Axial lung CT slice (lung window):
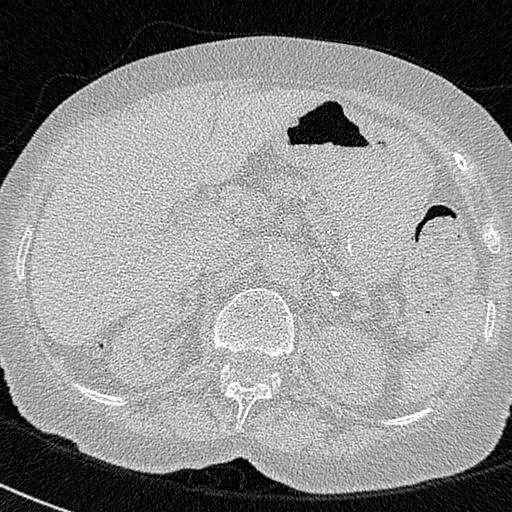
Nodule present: no